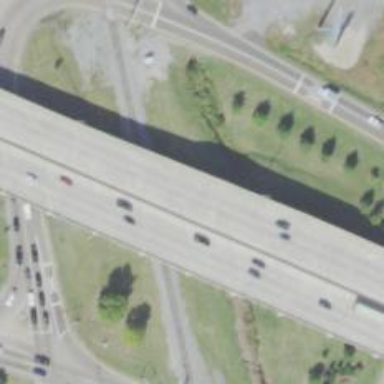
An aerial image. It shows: Beam bridge on motorway.